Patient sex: M
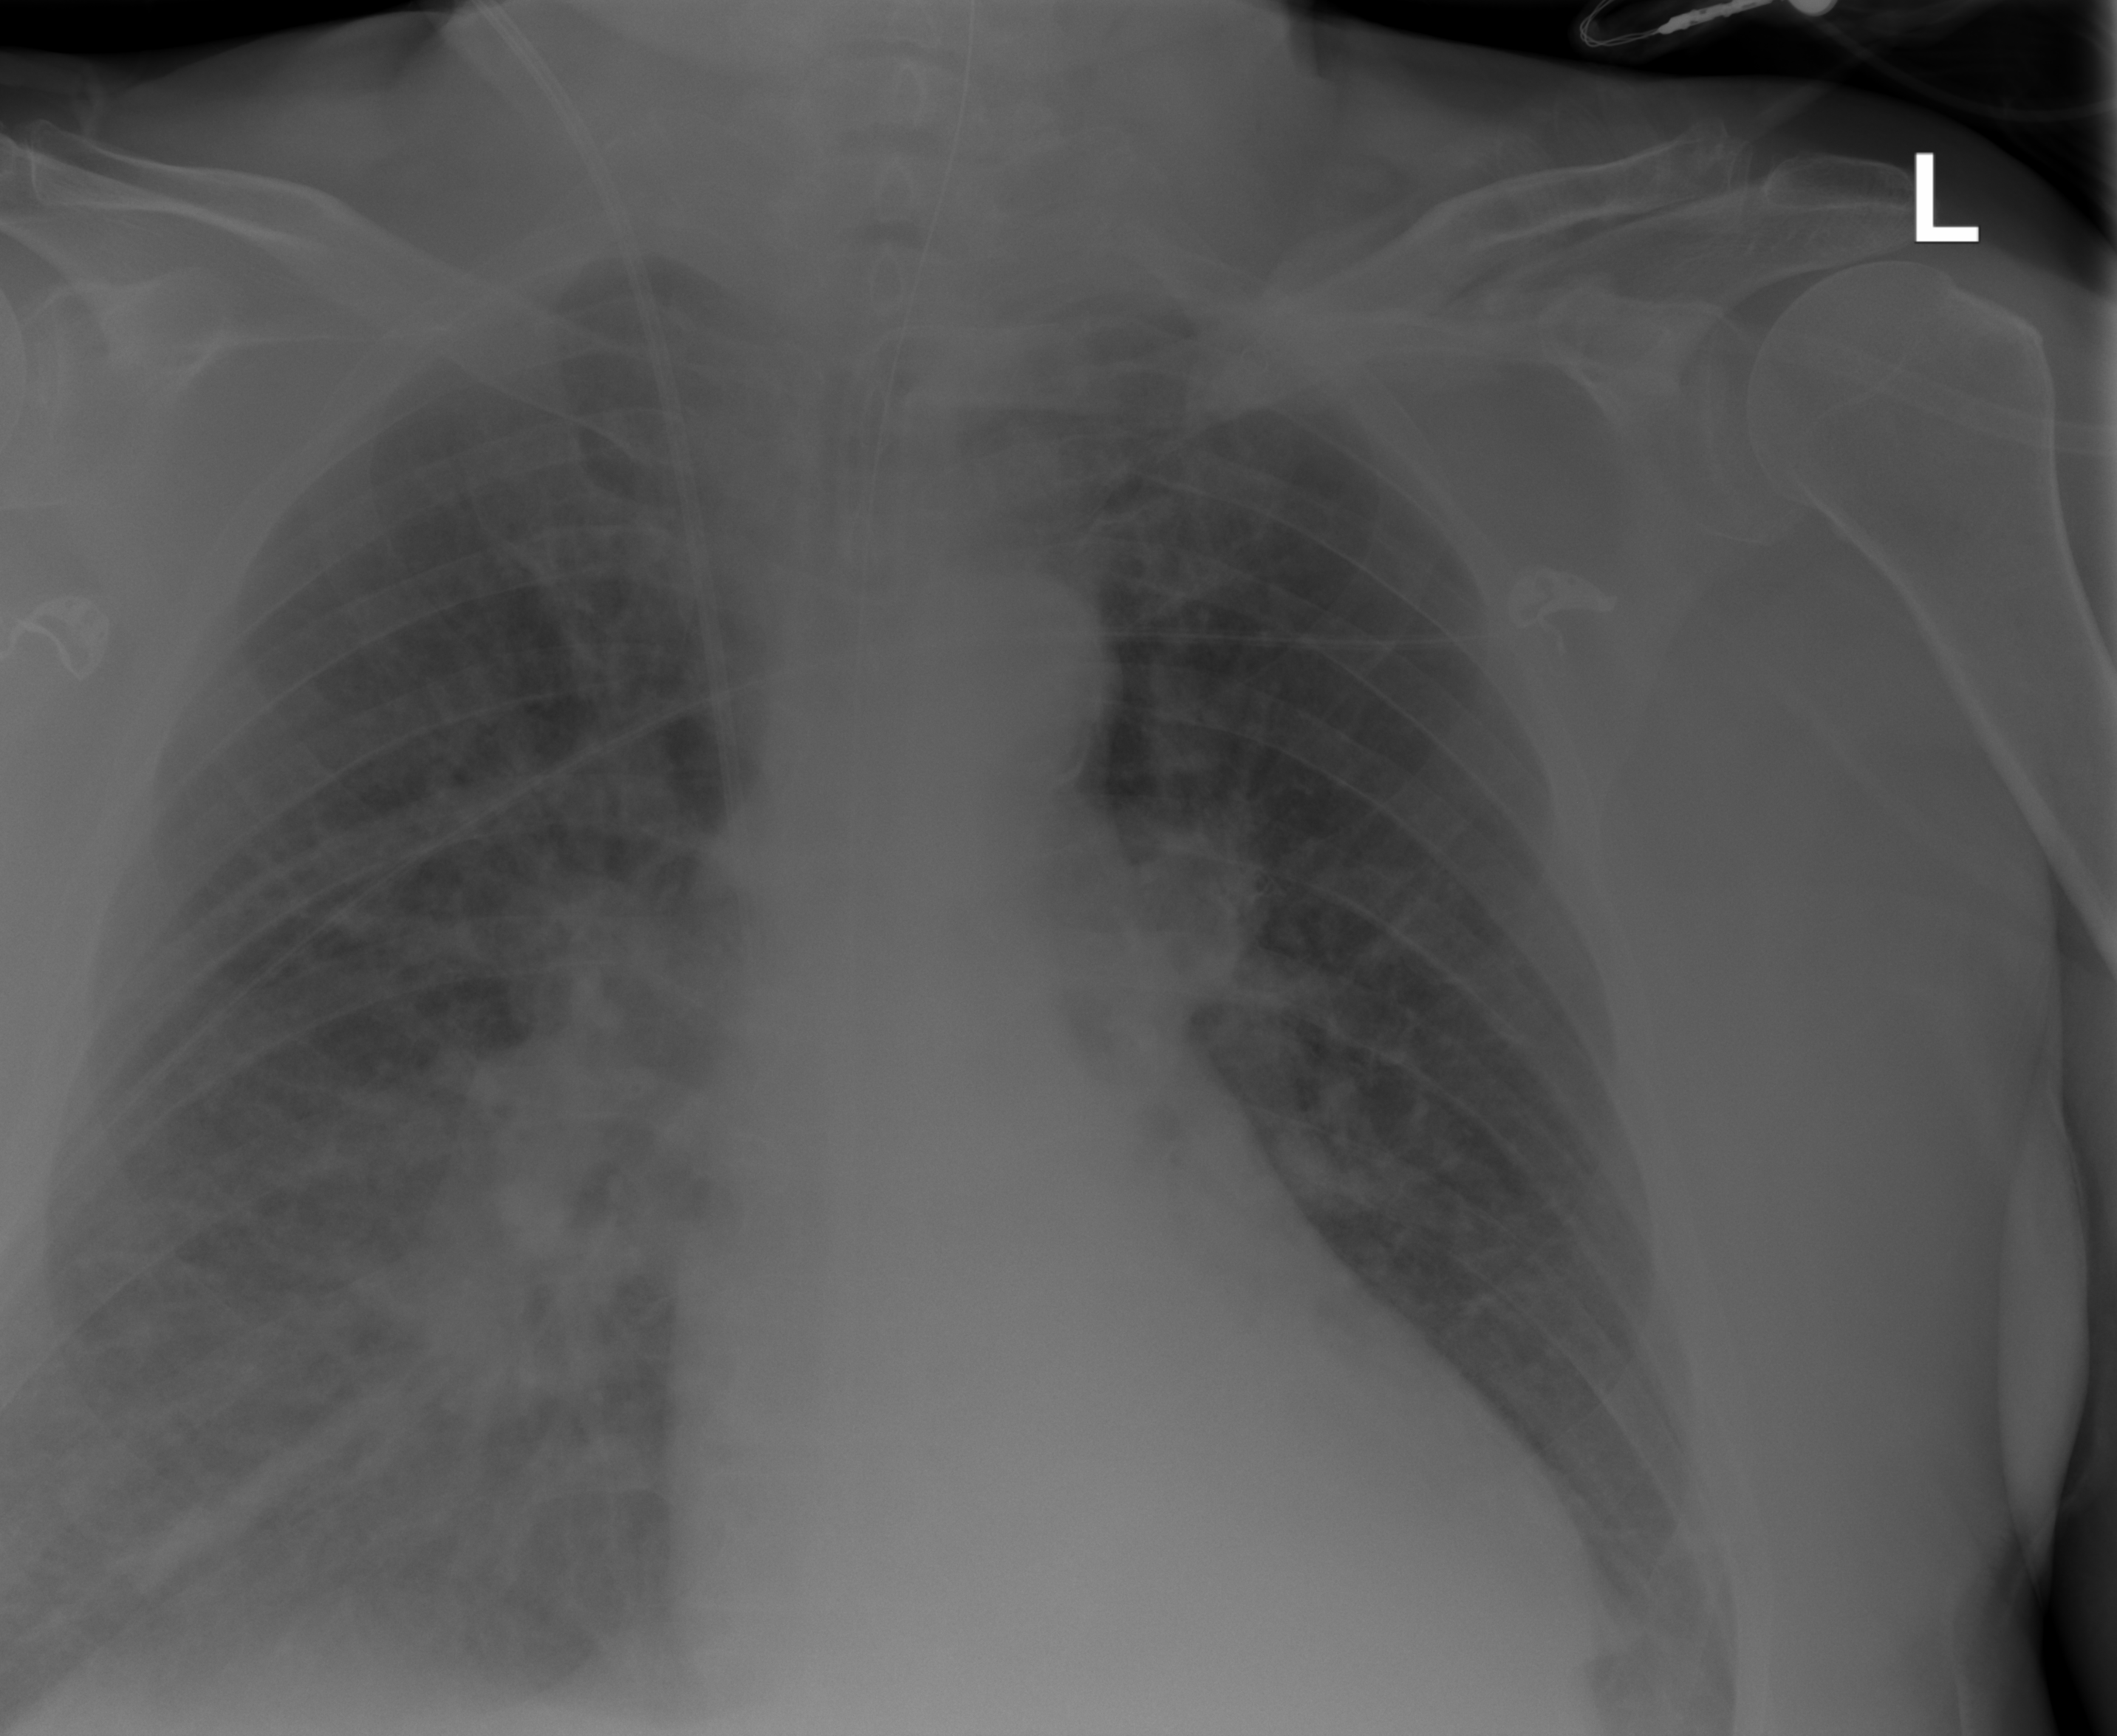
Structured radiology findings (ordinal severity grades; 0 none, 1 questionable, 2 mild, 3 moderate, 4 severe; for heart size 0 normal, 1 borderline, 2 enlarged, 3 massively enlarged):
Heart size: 1
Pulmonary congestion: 2
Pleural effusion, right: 2
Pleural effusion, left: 2
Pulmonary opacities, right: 2
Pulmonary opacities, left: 2
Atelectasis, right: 2
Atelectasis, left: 2